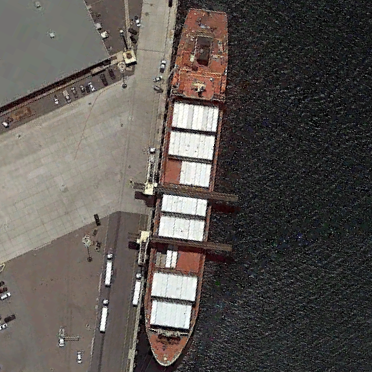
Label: Container_ship